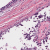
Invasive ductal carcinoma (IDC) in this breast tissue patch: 0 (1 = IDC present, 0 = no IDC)